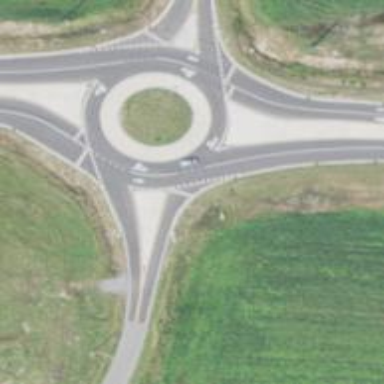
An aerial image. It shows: Secondary road leading to roundabout.